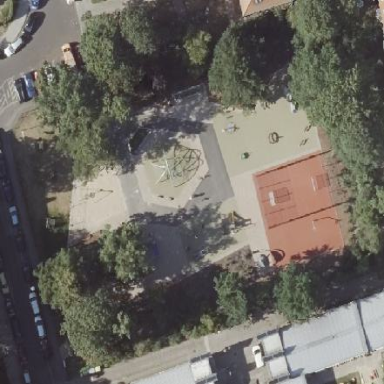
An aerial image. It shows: Playground area for leisure activities on the land.